Question:
Even though I've set the transparency of the image to 'True', I am still unable to clear the fuzz around it. I've tried various methods, playing around with it in Photoshop to no avail. Any help would be greatly appreciated. Thanks!
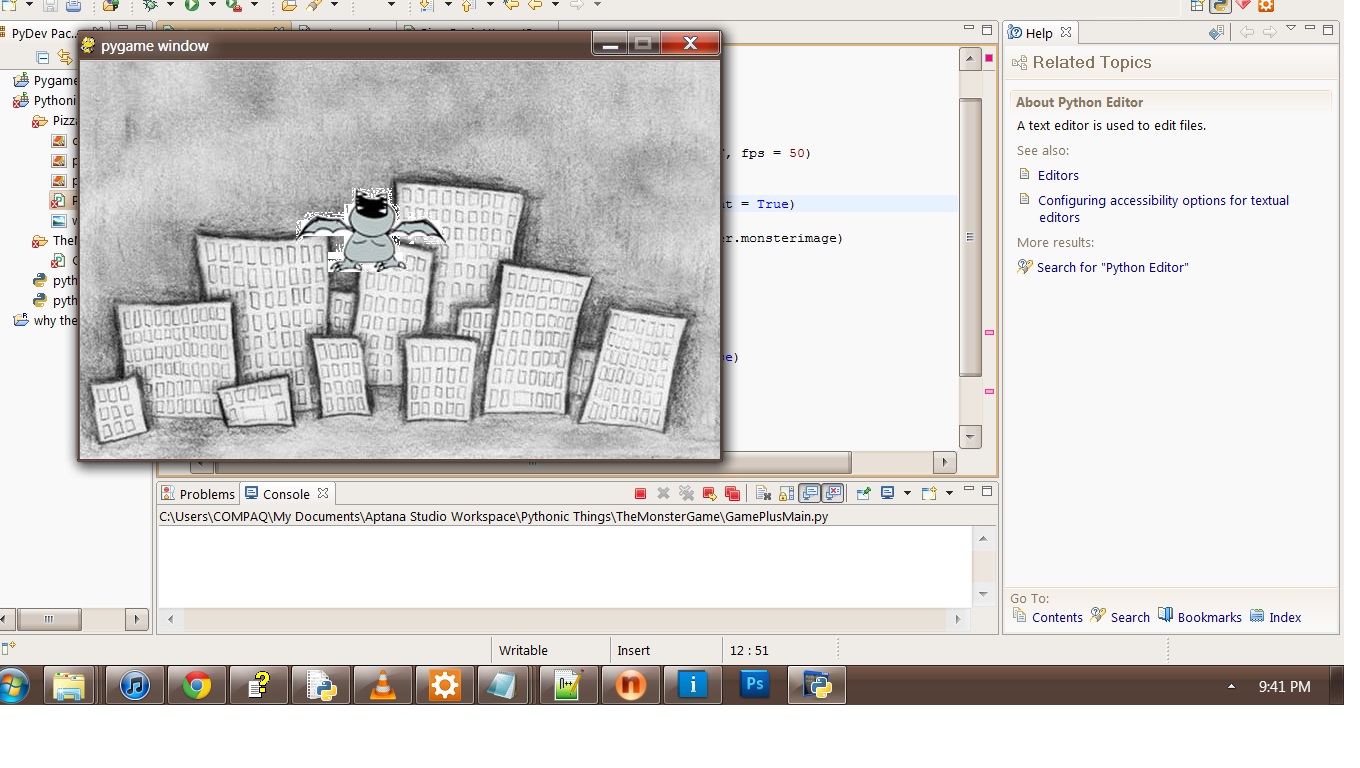
Answer: It looks like on the image in photoshop, you'll need to clean up the file. Check the alpha on the parts of the image that are white.